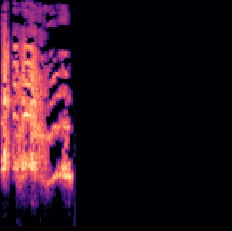
Sound class: Rooster